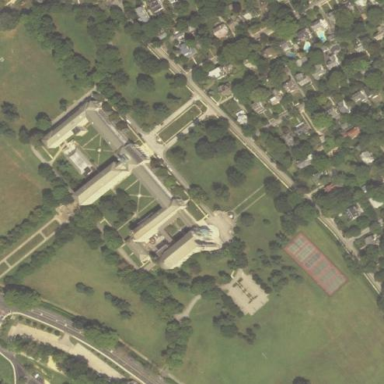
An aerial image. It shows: College or university.